Question: Some 3rd party keyboards have more than one character on each key, for example Better Keyboard 8 has numbers and punctuation above the letters on each key:

Can this be done with the '<Key>' tag? If so I cannot figure out how. I would appreciate if anybody knows how.
Thanks in advance,
Barry
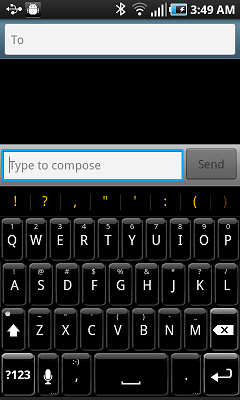
Answer: I figured it out so I am answering my own question.
It cannot be done in XML, but it can be done in Java by overriding the onDraw() method of KeyboardView. This pointless example draws a small letter at the top of each key after the keys are drawn by the parent class:
'''
public class MyKeyboardView extends KeyboardView {
@Override
public void onDraw(Canvas canvas) {
super.onDraw(canvas);
Paint paint = new Paint();
paint.setTextAlign(Paint.Align.CENTER);
paint.setTextSize(25);
paint.setColor(Color.RED);
List<Key> keys = getKeyboard().getKeys();
for(Key key: keys) {
if(key.label != null)
canvas.drawText(key.label.toString(), key.x + (key.width/2), key.y + 25, paint);
}
}
}
'''